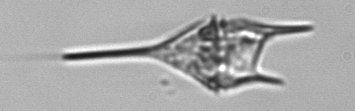
Label: Tripos_lineatus